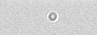
Label: camera_spot